Aerial crown-view tile of a tropical tree (Barro Colorado Island, Panama), acquired 20250715:
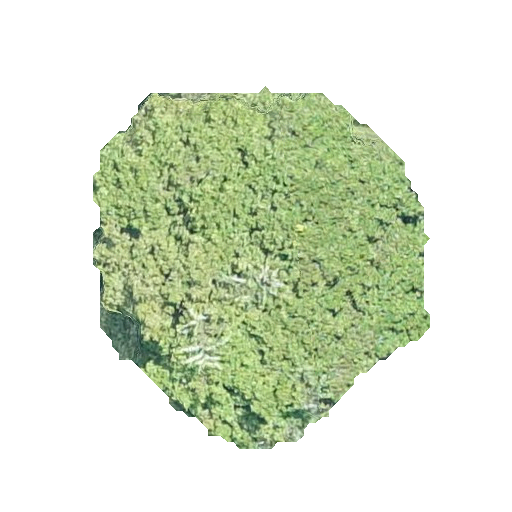
Species: Prioria copaifera
GBIF accepted scientific name: Prioria copaifera
Crown area: 136.966 m²